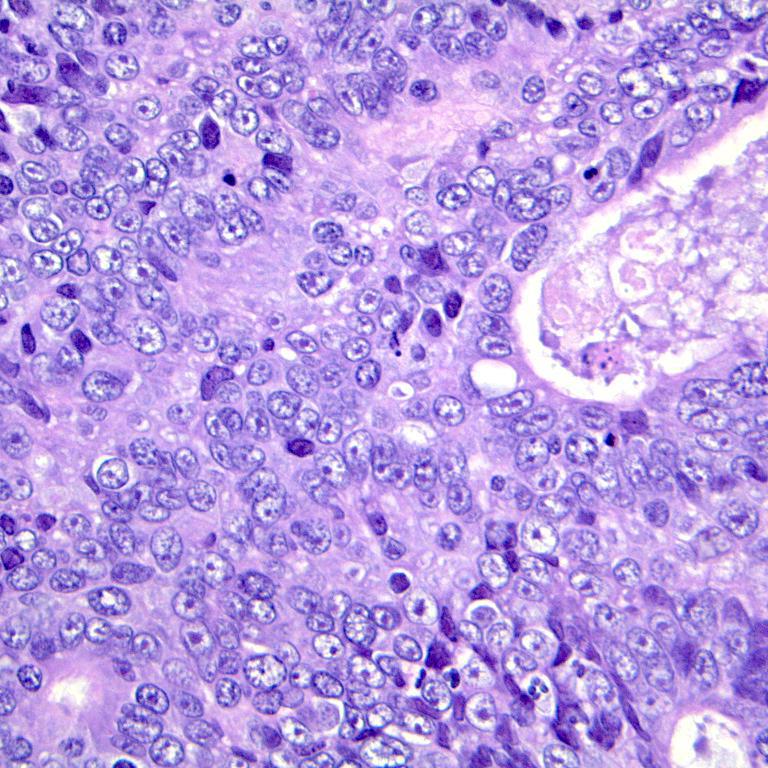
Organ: colon
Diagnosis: adenocarcinomas